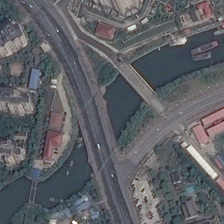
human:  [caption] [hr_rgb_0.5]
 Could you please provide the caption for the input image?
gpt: some buildings and green trees are in two sides of a river with two bridges .

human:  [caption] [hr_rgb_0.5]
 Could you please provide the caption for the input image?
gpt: some buildings and green trees are in two sides of a river with two bridges .

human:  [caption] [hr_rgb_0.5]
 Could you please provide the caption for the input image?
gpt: some buildings and green trees are in two sides of a river with two bridges .

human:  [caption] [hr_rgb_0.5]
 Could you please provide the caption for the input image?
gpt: some buildings and green trees are in two sides of a river with two bridges .

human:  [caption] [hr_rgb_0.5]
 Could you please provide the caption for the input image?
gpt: some buildings and green trees are in two sides of a river with two bridges .